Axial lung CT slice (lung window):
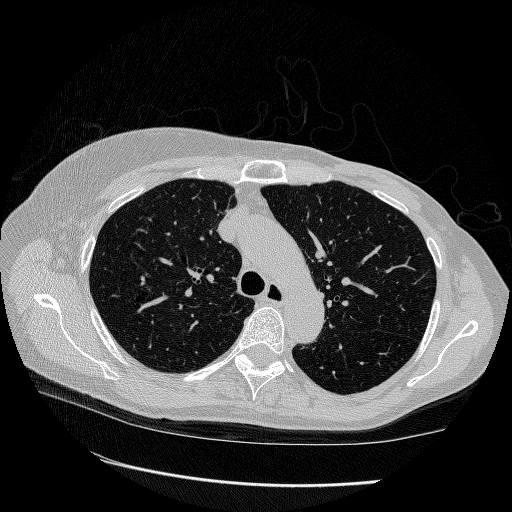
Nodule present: no